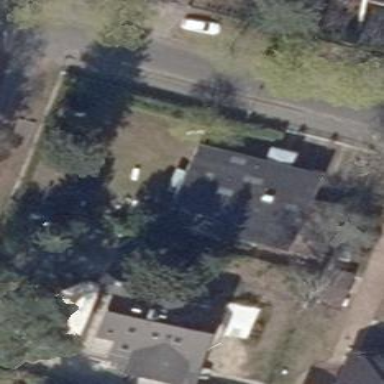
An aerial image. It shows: Detached building.